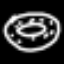
Label: donut